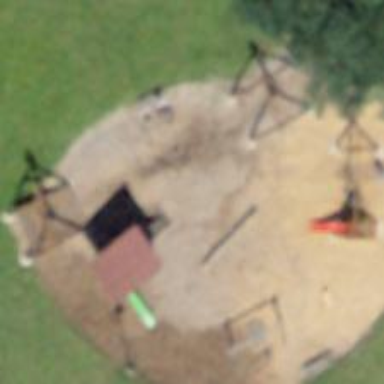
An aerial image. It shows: Playground area for leisure land.